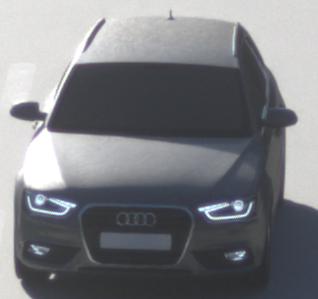
Make: Audi
Model: A4 Avant 1.8 TFSI
Detailed model: A4 (B8) Avant
Model produced from: 2012/02
Model produced until: 2015/04
Doors: 5
Color: gray
Road condition: dry road
Daytime: sunrise or sunset
Contrast: medium contrast